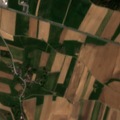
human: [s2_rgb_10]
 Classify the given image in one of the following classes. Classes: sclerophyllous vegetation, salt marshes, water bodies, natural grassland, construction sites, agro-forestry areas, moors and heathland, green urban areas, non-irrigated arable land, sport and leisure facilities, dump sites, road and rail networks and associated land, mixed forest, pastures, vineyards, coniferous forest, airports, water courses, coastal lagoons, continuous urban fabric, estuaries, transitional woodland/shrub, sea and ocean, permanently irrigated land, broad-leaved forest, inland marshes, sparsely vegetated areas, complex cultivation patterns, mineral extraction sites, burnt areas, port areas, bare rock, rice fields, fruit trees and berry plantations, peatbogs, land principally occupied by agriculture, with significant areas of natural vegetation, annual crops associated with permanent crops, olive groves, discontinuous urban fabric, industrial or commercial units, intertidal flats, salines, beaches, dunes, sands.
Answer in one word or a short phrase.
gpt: discontinuous urban fabric, non-irrigated arable land, complex cultivation patterns, coniferous forest, transitional woodland/shrub